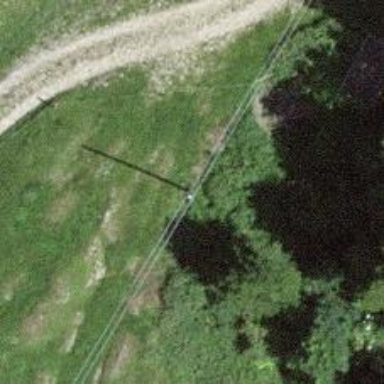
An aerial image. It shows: Minor power line.